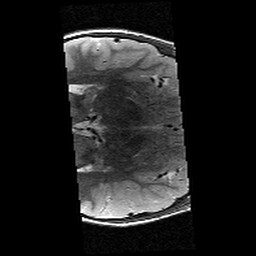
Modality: T2w
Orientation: axial
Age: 10
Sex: female
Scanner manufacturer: siemens
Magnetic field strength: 3 T
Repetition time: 9.23 s
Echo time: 0.067 s